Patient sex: M
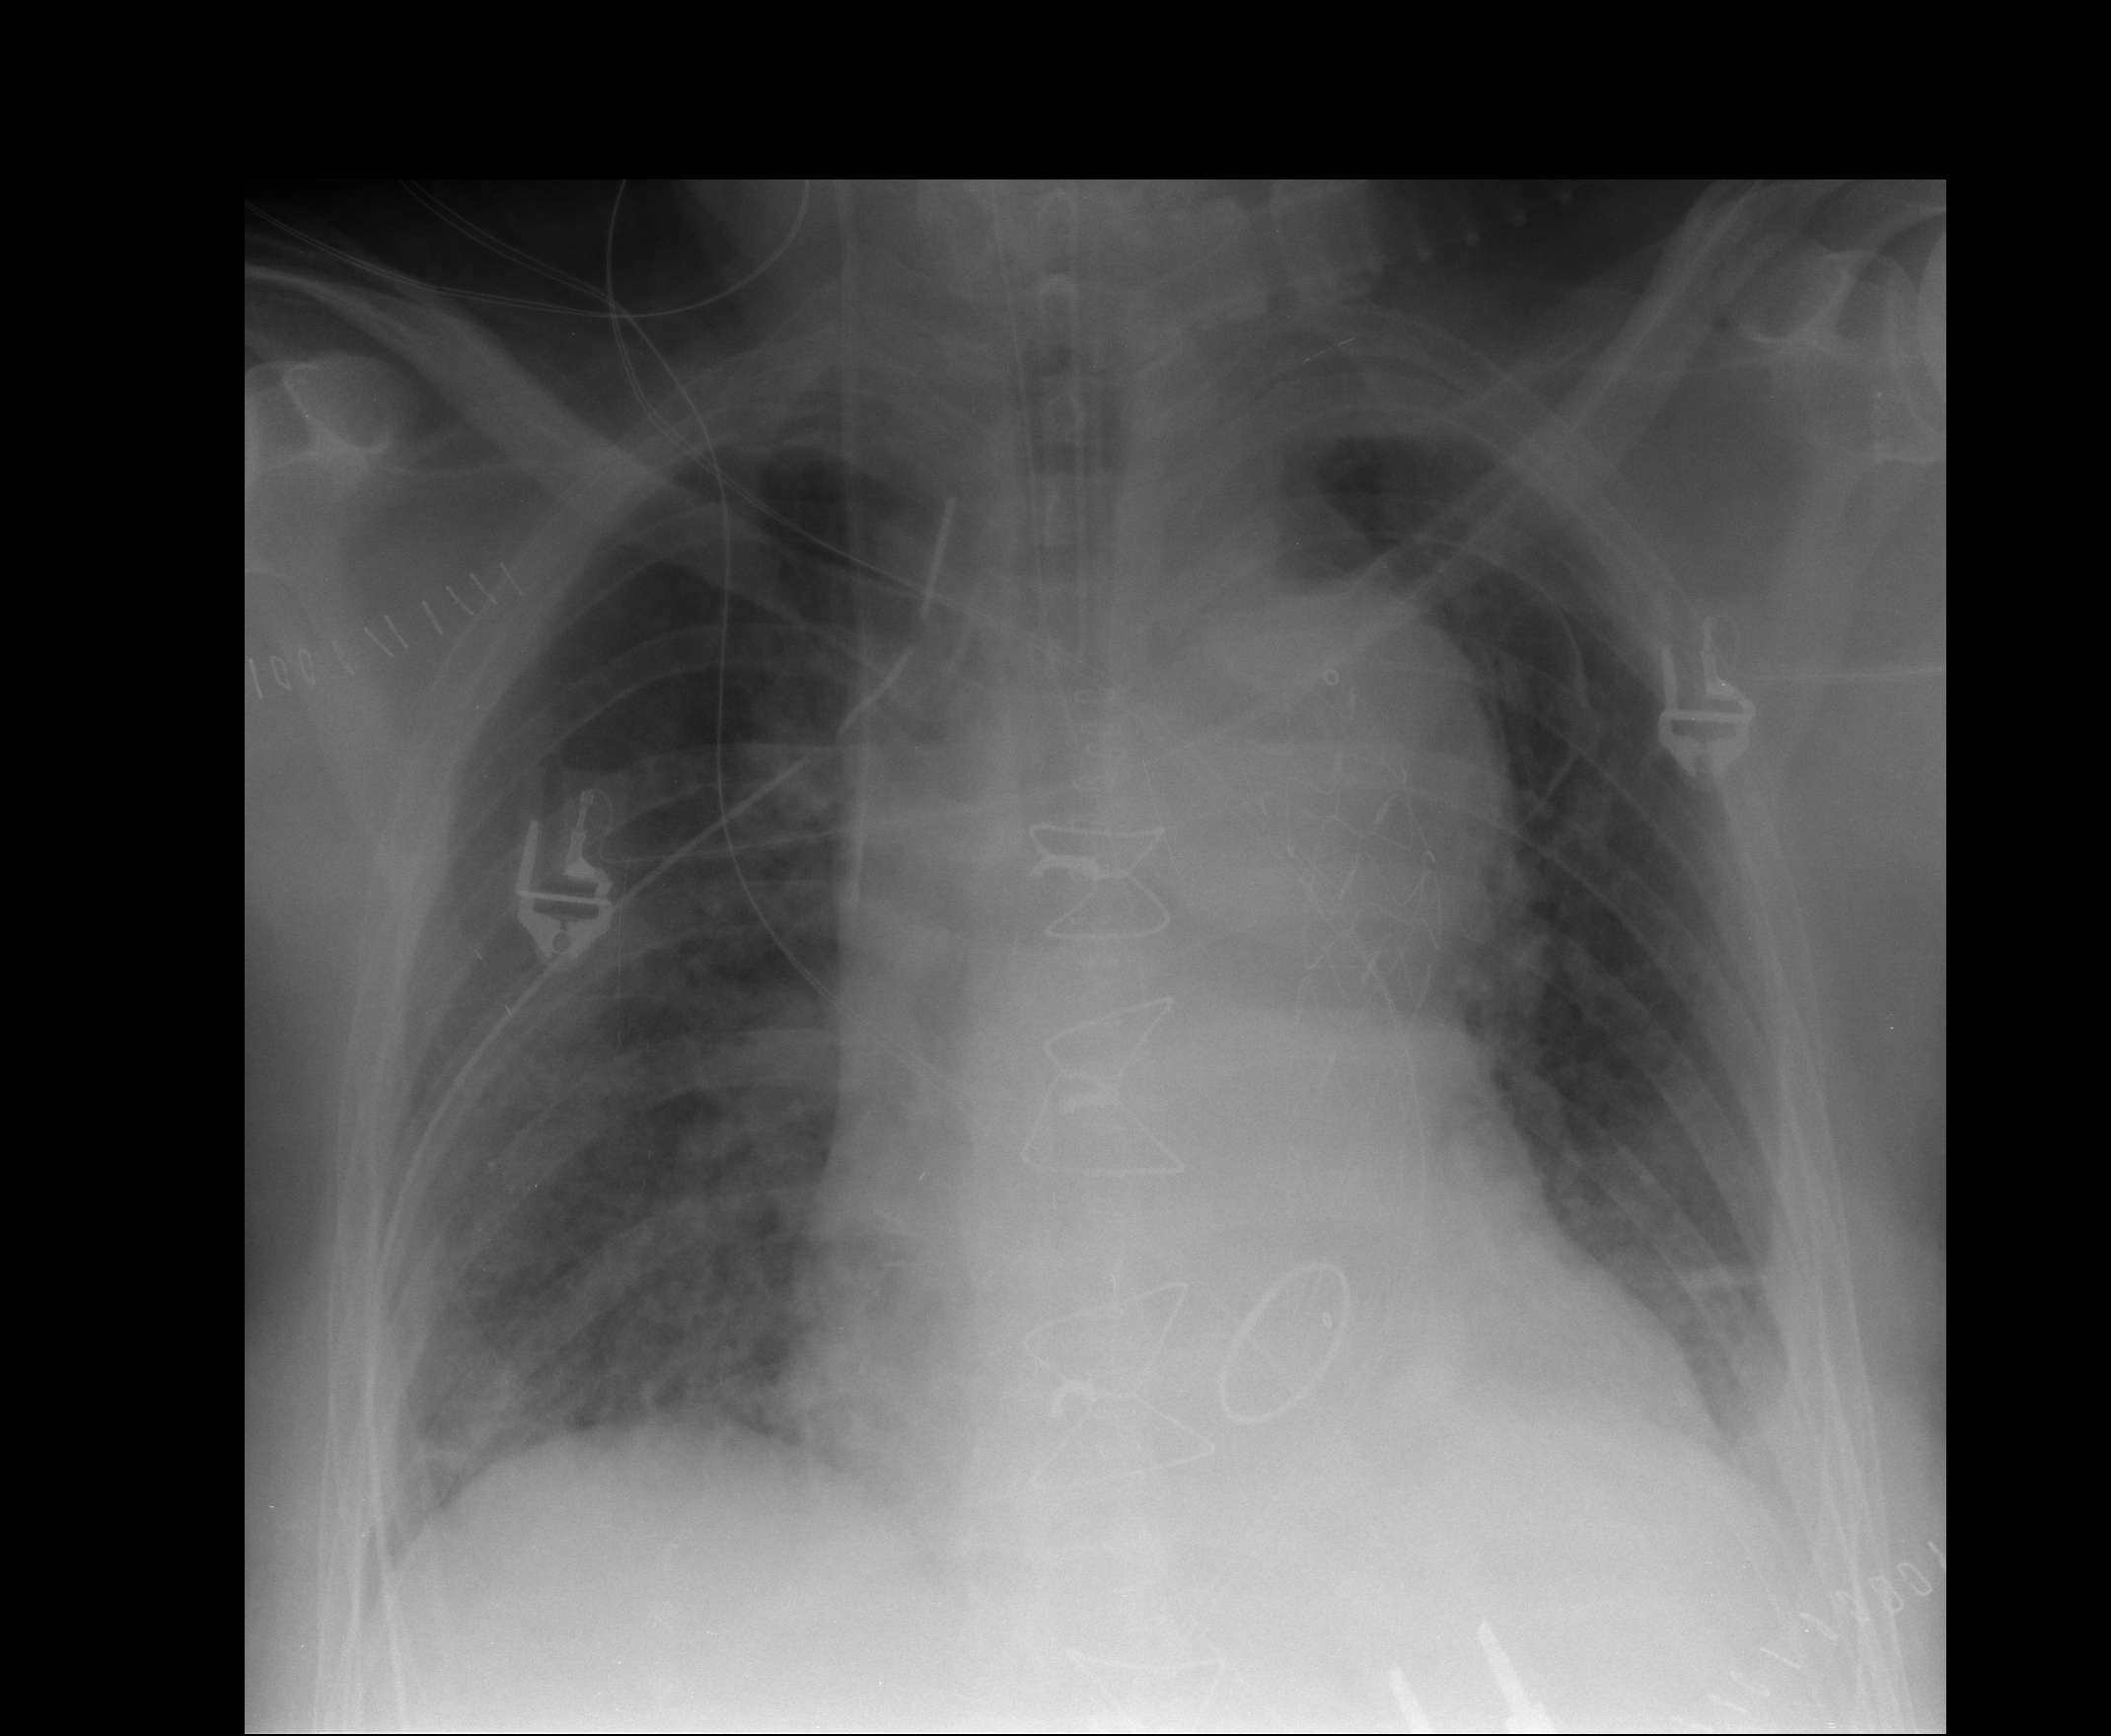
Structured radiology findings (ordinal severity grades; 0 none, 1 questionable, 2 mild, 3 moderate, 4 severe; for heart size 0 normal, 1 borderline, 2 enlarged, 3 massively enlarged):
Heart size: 0
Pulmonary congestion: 2
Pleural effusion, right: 2
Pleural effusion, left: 2
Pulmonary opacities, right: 3
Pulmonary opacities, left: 2
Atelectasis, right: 2
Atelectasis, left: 2